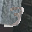
Label: 3